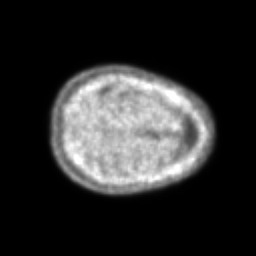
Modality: PET
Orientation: axial
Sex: female
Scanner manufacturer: ge